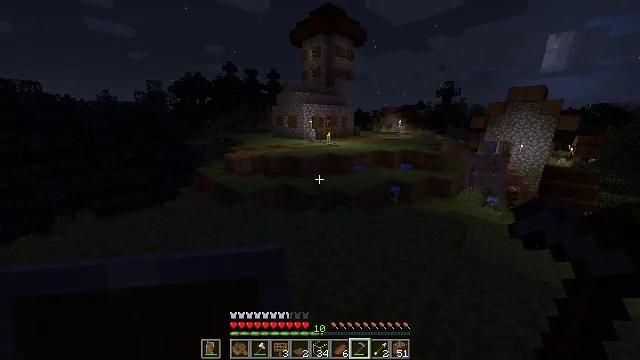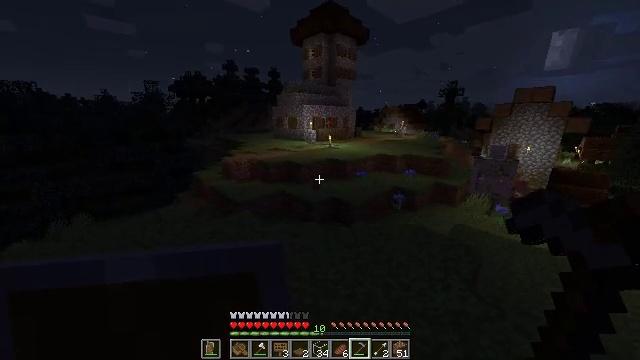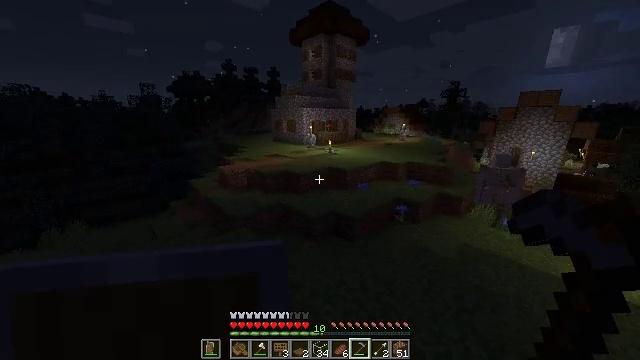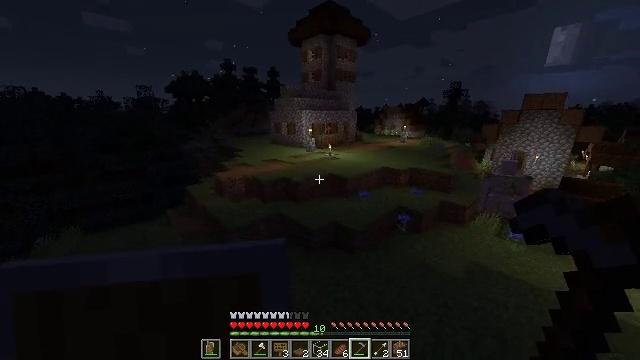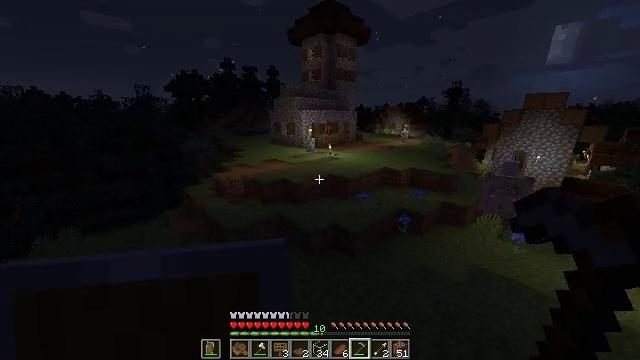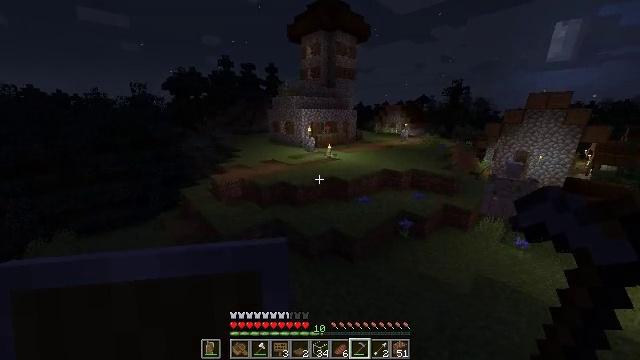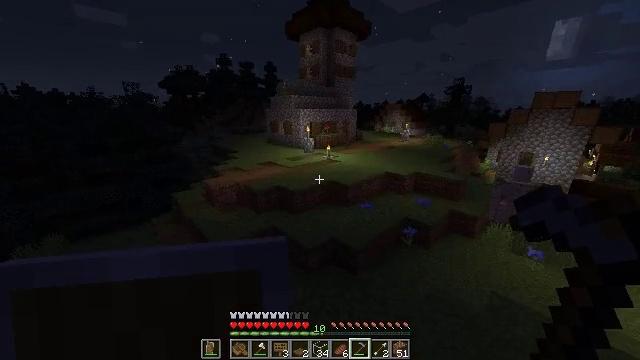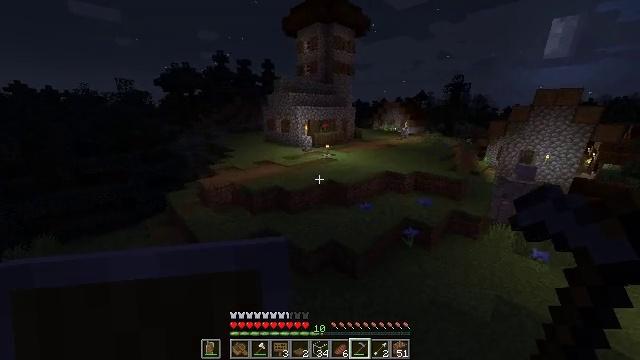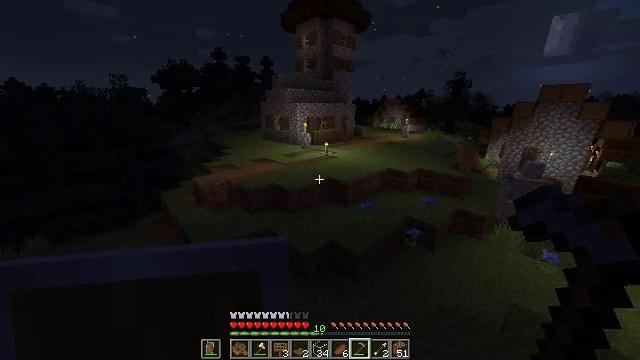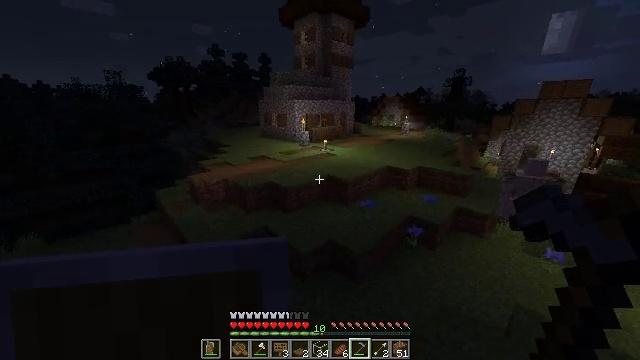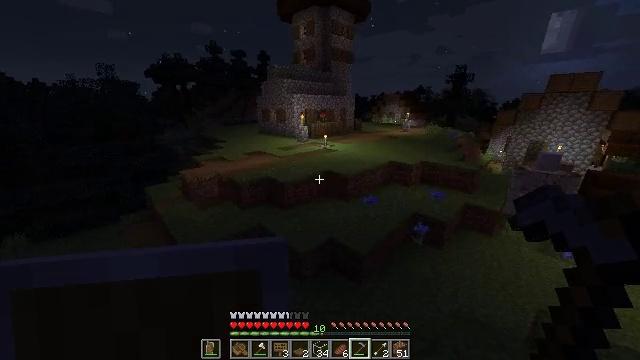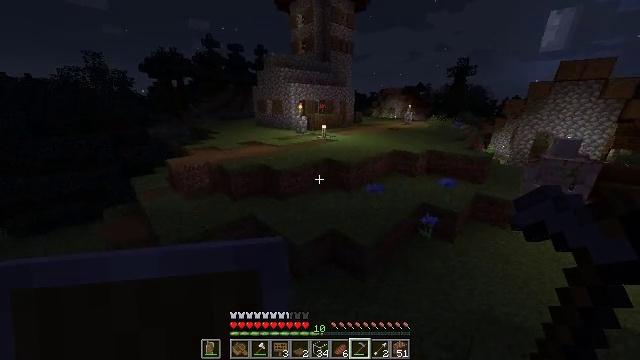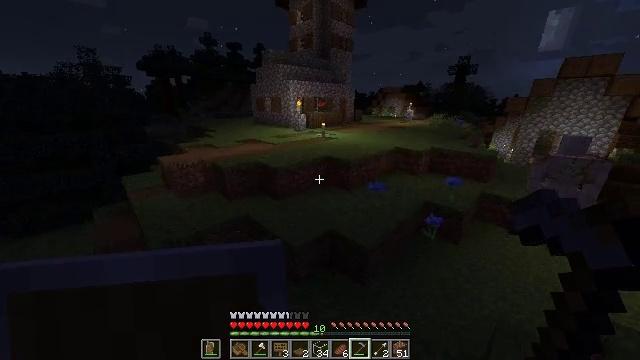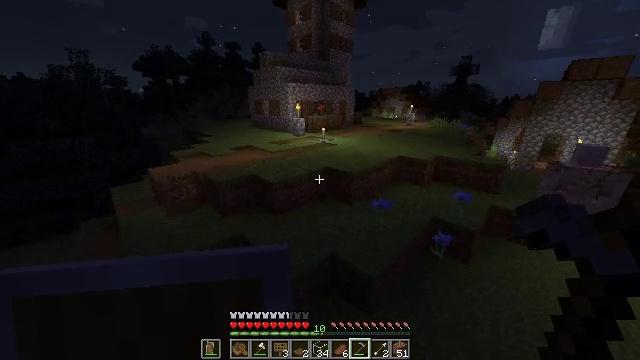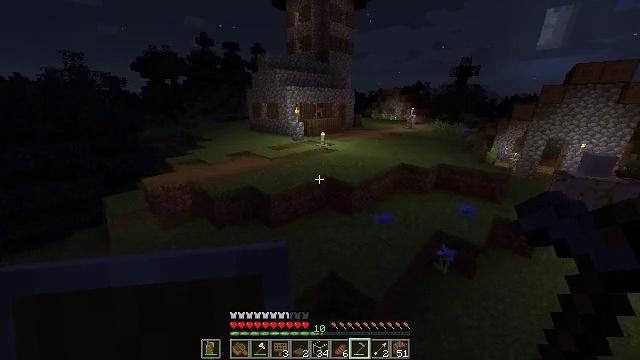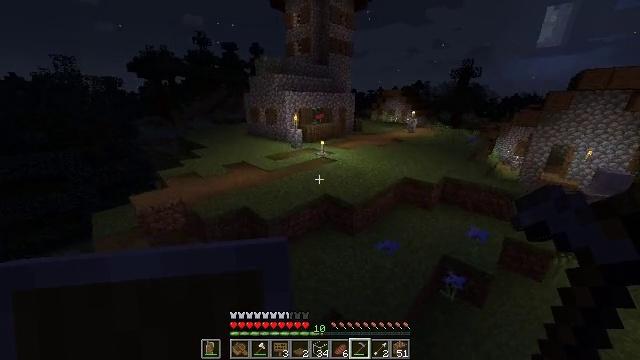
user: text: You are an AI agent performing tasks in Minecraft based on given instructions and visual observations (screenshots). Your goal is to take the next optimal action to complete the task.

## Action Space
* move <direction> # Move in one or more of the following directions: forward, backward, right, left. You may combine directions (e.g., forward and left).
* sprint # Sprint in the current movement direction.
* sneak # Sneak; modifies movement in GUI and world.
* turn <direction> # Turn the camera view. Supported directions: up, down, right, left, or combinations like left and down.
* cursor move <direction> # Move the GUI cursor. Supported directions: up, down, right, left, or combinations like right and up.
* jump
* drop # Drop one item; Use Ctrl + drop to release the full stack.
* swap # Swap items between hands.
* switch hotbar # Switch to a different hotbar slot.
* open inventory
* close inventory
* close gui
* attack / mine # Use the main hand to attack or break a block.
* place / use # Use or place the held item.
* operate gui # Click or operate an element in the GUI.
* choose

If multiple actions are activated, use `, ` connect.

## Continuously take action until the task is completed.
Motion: motion action
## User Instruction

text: Break the dirt block.
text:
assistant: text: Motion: move forward, jump
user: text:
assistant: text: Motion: move forward, jump
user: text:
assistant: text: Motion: move forward, jump
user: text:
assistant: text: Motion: move forward, jump
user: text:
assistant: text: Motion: move forward, jump
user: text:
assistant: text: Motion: move forward, jump
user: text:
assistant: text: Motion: move forward, jump
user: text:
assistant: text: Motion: move forward, jump
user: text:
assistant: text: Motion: move forward, jump
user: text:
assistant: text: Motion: move forward, jump
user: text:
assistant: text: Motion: move forward, jump
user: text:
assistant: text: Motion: move forward, jump
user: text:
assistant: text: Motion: move forward, sprint, jump
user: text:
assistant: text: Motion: move forward, sprint, jump
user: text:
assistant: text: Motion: move forward, sprint, jump
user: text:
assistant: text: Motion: move forward, sprint, jump
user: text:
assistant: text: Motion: move forward, jump
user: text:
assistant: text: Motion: move forward, jump
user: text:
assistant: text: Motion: move forward, jump
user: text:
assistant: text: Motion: move forward, jump
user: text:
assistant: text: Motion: move forward, jump
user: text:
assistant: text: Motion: move forward, turn right, jump
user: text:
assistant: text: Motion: move forward, turn right, jump
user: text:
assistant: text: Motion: move forward, turn right, jump
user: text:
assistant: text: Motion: move forward, turn right and up, jump
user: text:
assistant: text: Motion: move forward, sprint, jump
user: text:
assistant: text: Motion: move forward, sprint, jump
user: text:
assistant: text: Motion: move forward, sprint, jump
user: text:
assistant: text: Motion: move forward, sprint, jump
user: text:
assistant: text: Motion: move forward, jump